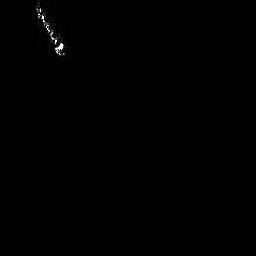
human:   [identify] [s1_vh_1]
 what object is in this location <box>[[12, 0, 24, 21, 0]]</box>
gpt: <ref>1 medium ship at the top left</ref>